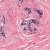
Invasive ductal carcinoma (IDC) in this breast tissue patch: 0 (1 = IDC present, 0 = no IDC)